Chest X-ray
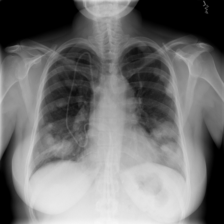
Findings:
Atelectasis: negative
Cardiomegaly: negative
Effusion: negative
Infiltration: positive
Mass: positive
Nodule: negative
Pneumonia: negative
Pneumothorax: negative
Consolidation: negative
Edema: negative
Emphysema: negative
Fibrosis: negative
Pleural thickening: negative
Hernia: negative